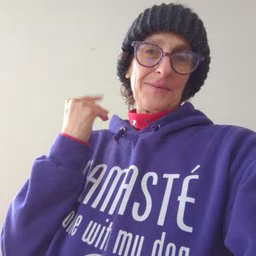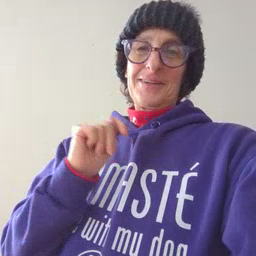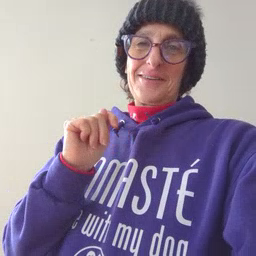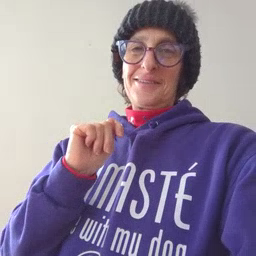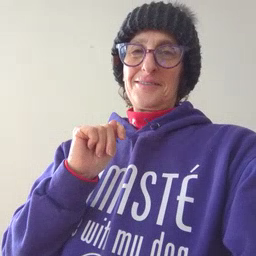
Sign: potty